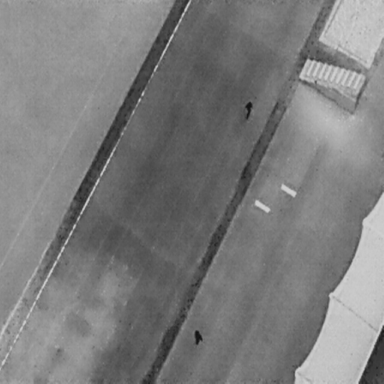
There are two People in the infrared image.